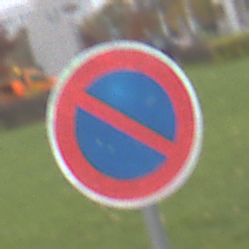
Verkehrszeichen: EingeschraenktesHalteverbot
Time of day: Midday
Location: Outdoor (Suburban)
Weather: Overcast
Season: NotSpecified
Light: Natural